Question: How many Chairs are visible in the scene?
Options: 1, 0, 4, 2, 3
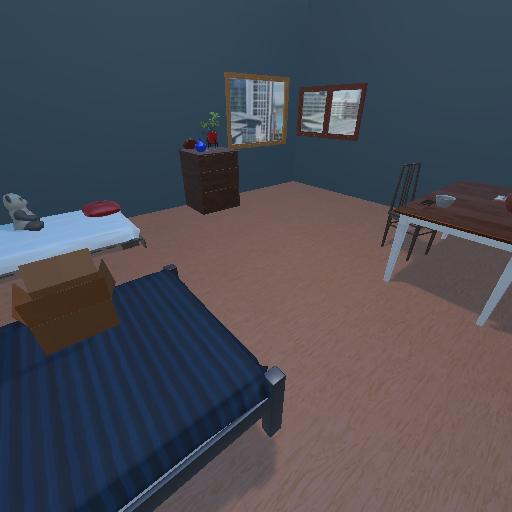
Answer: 1